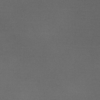
Label: dusty